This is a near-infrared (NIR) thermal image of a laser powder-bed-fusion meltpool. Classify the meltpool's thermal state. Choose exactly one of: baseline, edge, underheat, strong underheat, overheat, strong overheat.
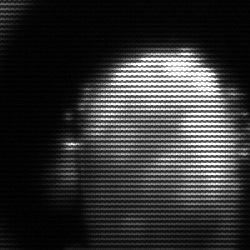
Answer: baseline